The image folds the raw vibration samples of a bearing signal into a 2-D grayscale square (signal-to-image encoding). Diagnose the bearing from this image, choosing from: normal, inner_race, outer_race, ball.
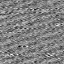
Answer: normal